Aerial crown-view tile of a tropical tree (Barro Colorado Island, Panama), acquired 20250818:
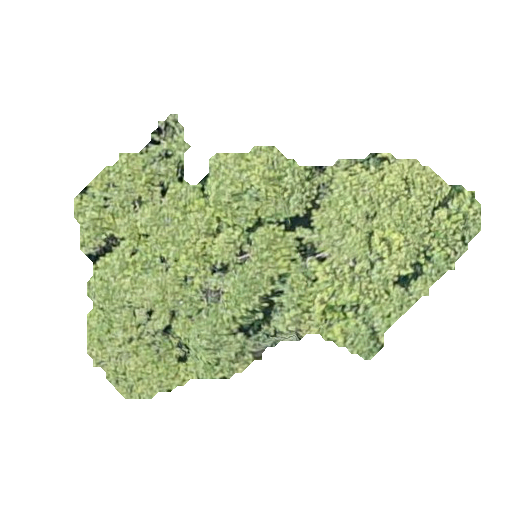
Species: Luehea seemannii
GBIF accepted scientific name: Luehea seemannii
Crown area: 104.503 m²